Question: Before I submit my app to the app store, do the debug and release have to be both set to distribution or should the debug be set to developer and release set to distribution. Here is a picture of what I have:

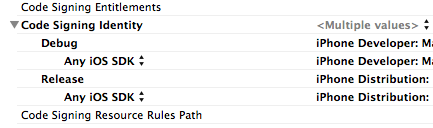
Answer: Building for the app store will build under the 'release' profile, and building while debugging will build under the 'debug' profile. This is exactly why they are separate entries, so you DON'T have to change anything.